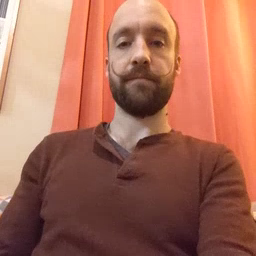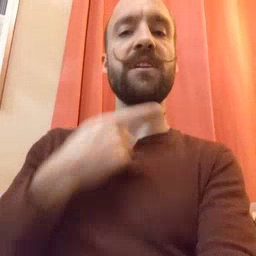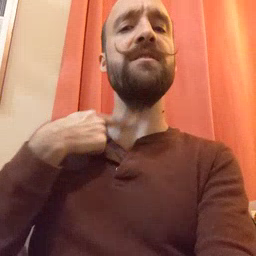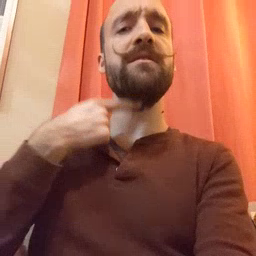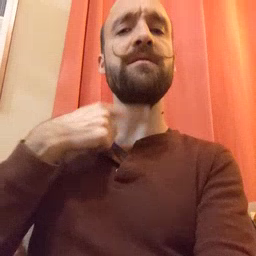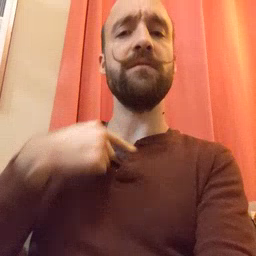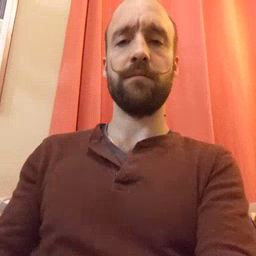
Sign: thirsty